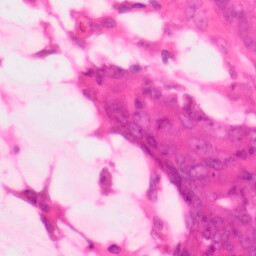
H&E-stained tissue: Colon